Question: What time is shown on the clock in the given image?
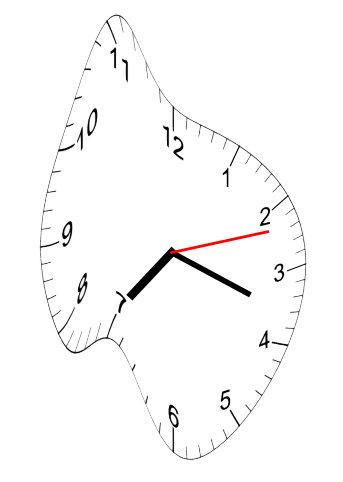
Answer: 07:18:12